Question: I have arranged values alphabetically according to their starting alphabet
section, values starting with A to be under the A column header, and
companies starting with B to be under the B header...or if i have no value
with the value of B then B be skipped. And to show just 5 values... But
problem is that ...here is my
code.
'''
<?php
$sql = "select company_name from companies ORDER BY company_name ";
$result = mysqli_query($con, $sql);
while($data = mysqli_fetch_assoc($result)){
$company = $data['company_name'];
creatCompanyList($company, $letter,$count);
}
$count = 0;
$letter = '';
//echo $count;
function creatCompanyList($company, &$letter, &$count){
// echo $count;
if($letter !== $company[0]) {
if($count >0) {
endCompanyList();
$count = 0;
}
$letter = $company[0];
startCompanyList($letter, $count);
}
if($letter == $company[0] && $count <= 4) addCompanyList($company);
if($count==4) endCompanyList();
$count++;
}
function startCompanyList($letter, &$count){
?>
<li class="loop-entry">
<div class="col"> <span><?php echo $letter?></span>
<div class="list-col">
<?php
}
function endCompanyList(){
?>
</div>
</div>
</li>
<?php
}
function addCompanyList($company){
?>
<a href="#"><?php echo $company?></a>
<?php
}
?>
'''
This is screen shot of webpage and i wants the values of E in E column header

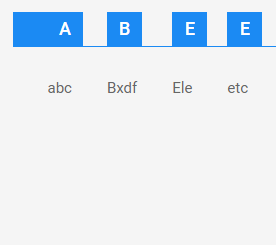
Answer: Your code considers lowercase and uppercase of a letter not the same. Fixed that by including 'strtolower()' condition in your 'if statements'.
Also added 'strtoupper()' for your header letter so it always appears uppercase in case lowercase letter is passed as header.
'''
<?php
$sql = "select company_name from companies ORDER BY company_name ";
$result = mysqli_query($con, $sql);
while($data = mysqli_fetch_assoc($result)){
$company = $data['company_name'];
creatCompanyList($company, $letter,$count);
}
$count = 0;
$letter = '';
//echo $count;
function creatCompanyList($company, &$letter, &$count){
// echo $count;
if(strtolower($letter) !== strtolower($company[0])) {
if($count >0) {
endCompanyList();
$count = 0;
}
$letter = $company[0];
startCompanyList($letter, $count);
}
if(strtolower( $letter ) == strtolower( $company[0] ) && $count <= 4) addCompanyList($company);
if($count==4) endCompanyList();
$count++;
}
function startCompanyList($letter, &$count){
?>
<li class="loop-entry">
<div class="col"> <span><?php echo strtoupper( $letter )?></span>
<div class="list-col">
<?php
}
function endCompanyList(){
?>
</div>
</div>
</li>
<?php
}
function addCompanyList($company){
?>
<a href="#"><?php echo $company?></a>
<?php
}
?>
'''